Question: I'm working on Stanford's Matchismo game and I'm trying to create an array of buttons that I can reference in the controller. it's a card game, each card a button.
I drag/drop a UIButton to the controller and then set it up in an outlet collection. Not only does it set it up but lets me link multiple outlets to that collection. So far so good.
However when I compile my code (target iOS 7.1) I get a 254 error. I've identified that it's the outlet collection that causes the error.
'''
class MainController: UIViewController{
let cardDeck = PlayingCardDeck()
@IBOutlet var cardButtons: UIButton[]
}
'''
When I replace the UIButton[] mention with NSArray the compiler loads without error. But this is not at all what the exercise is all about - I'm expecting Swift to register the outlets that have been linked to the UIButton[] array and allow me to manipulate that array.
That is, as far as I can tell, the expectation set by the "link to outlet collection" feature in XCode6 Beta 3.
I uploaded a screenshot of the error report. Apparently this has to do with unwrapping the weakly referenced optional array. This is beyond my powers to fix on my own.
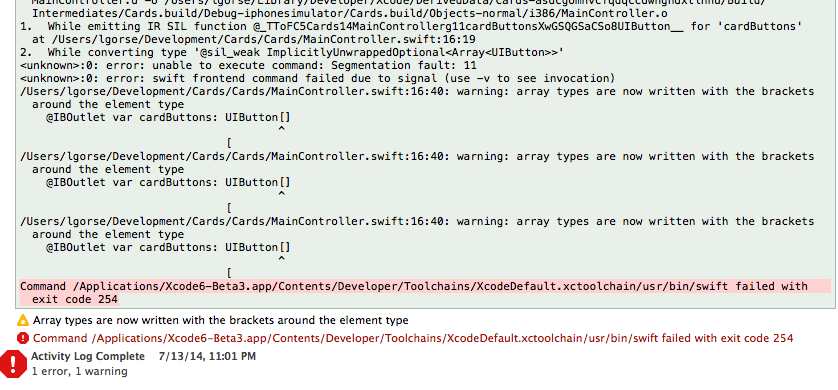
Answer: You need to define it properly, currently your declaration is not proper -
If you are defining outlet of array of buttons then use -
'''
@IBOutlet var cardButtons: Array <UIButton>
'''
If you are defining outlet of single button then use -
'''
@IBOutlet var cardButton: UIButton
'''
This is still not working in Xcode seed 6.3, however for possible workaround check this link - <URL>